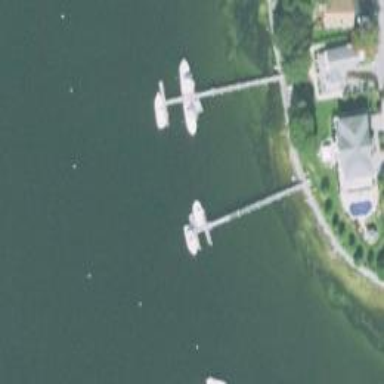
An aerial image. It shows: Man-made pier.